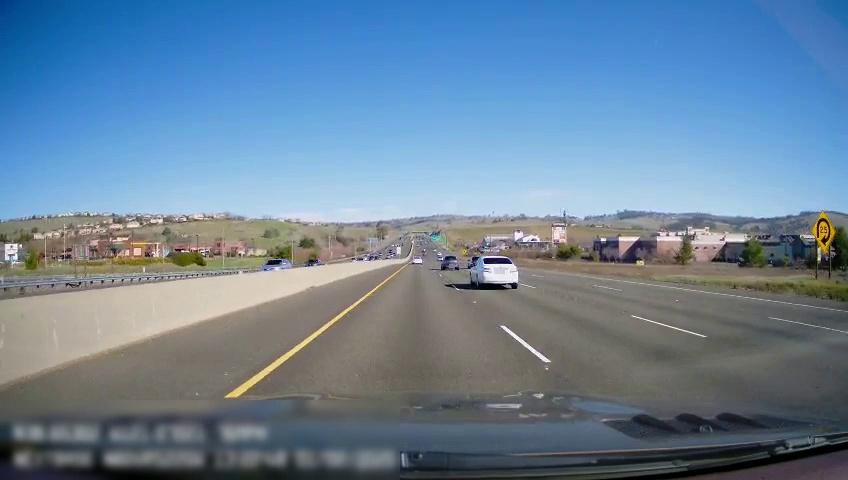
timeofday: Day
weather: Sunny
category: Drivable Space
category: Drivable Space
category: Vehicles | Car
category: Vehicles | Car
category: Vehicles | Car
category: Vehicles | Car
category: Vehicles | Car
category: Vehicles | SUV
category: Lanes | Current Lane
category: Lanes | Current Lane
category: Lanes | Alternate Lane
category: Lanes | Alternate Lane
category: Lanes | Alternate Lane
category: Traffic | Signs